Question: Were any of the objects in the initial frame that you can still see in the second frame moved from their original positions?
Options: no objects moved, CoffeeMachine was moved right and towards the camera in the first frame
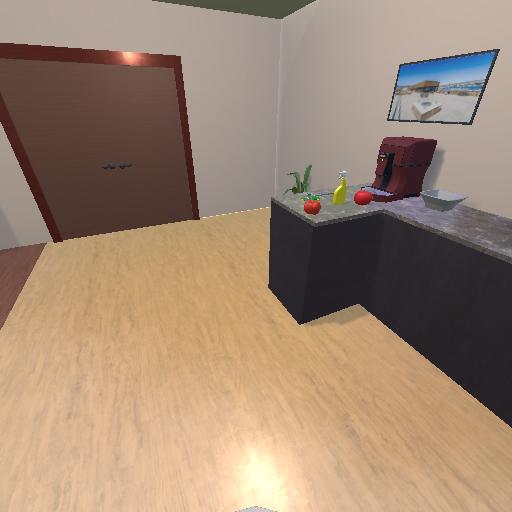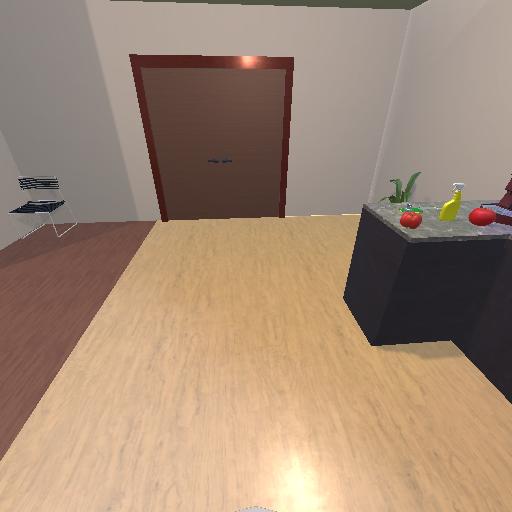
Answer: no objects moved